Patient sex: M
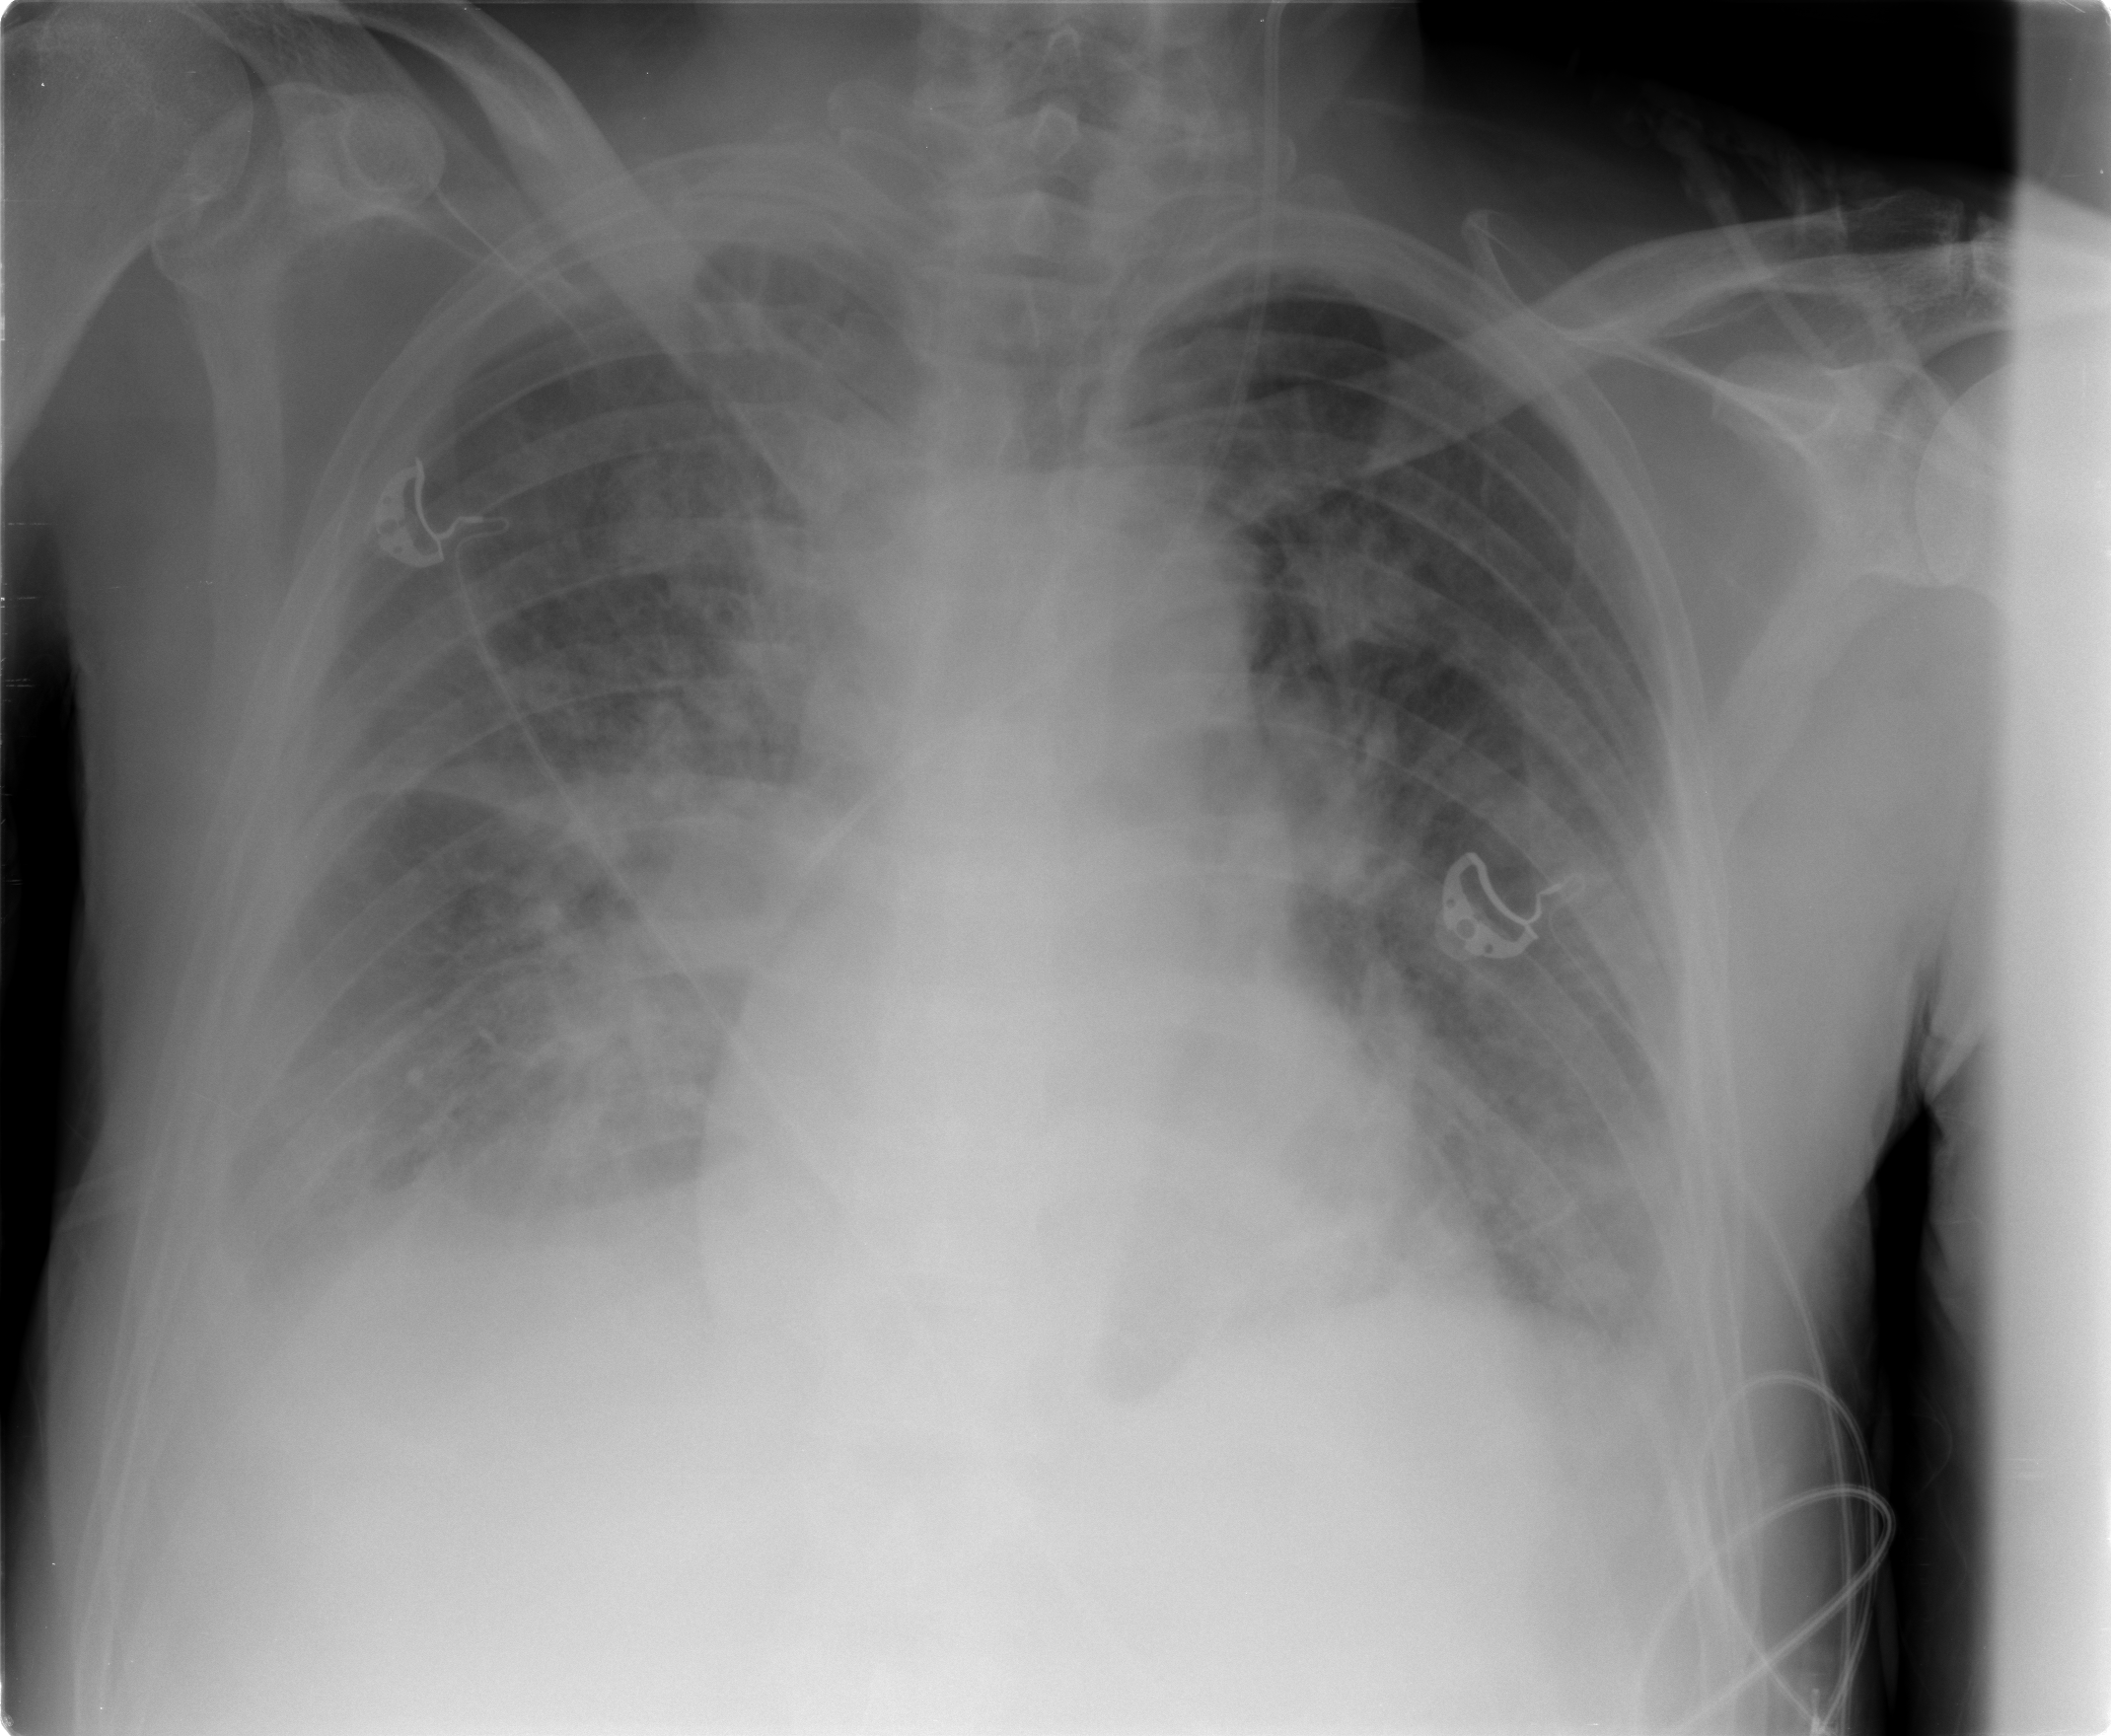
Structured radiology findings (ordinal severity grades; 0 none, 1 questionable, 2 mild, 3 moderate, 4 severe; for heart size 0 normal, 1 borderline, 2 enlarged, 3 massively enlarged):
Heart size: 0
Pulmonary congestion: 3
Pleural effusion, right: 2
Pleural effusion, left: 2
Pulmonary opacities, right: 3
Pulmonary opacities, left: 2
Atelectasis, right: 2
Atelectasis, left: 2